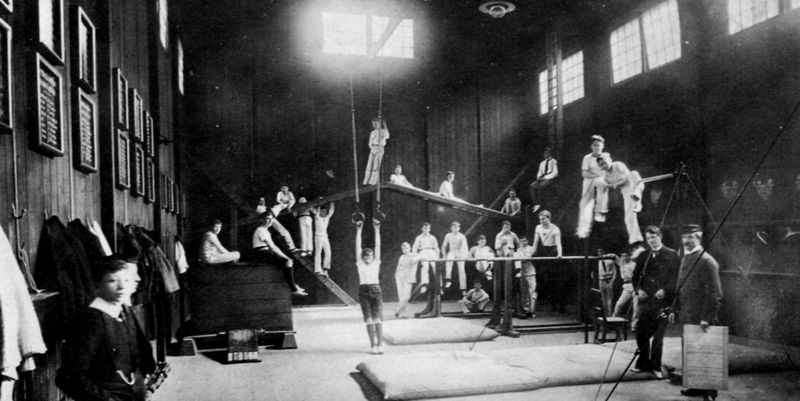
Künstler: Francis Frith
Schlagwörter: körper, weiß, menschen, sitzen, fenster, grau, holz, hut, hüte, jahrhundertwende, lampe, lampen, licht, männer, schwarz, stuhl, herren, anzüge, mütze, mützen, wand, blicke, kragen, rahmen, innenraum, boden, innen, personen, kinder, fotos, düster, disziplin, lehrer, schule, unterricht, buben, jungen, knaben, saal, leiter, seile, turner, sport, warten, halle, aufsicht, foto, fotografie, photographie, gerüst, haken, hängen, stangen, knabe, ringe, seil, jungs, schwarz-weiss, jacken, quer, kasten, photo, übungen, uhrkette, springen, urkunde, bildergalerie, schüler, bock, fotographie, rückwand, fot, matte, matten, klasse, barren, oberlicht, turn, studenten, tafeln, turnen, turnhalle, turnsaal, geräte, gymnastik, holme, kleiderhaken, sprungbrett, turnverein, trainieren, sporthalle, hausmeister, knabenklasse, leibesübungen, reck, sportlehrer, sportunterricht, sprungpferd, stufenbarren, trikots, turngeräte, turnmatten, turnunterricht, turnzeug, turnübungen, trainer, urkunden, 20. jahrhundert, shwarzweiss, rick, kletterwand, geräteturne, geräteturnen, ringturnen, junge männcer